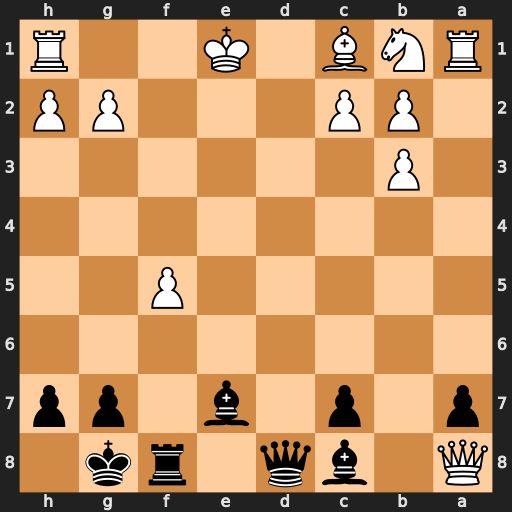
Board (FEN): Q1bq1rk1/p1p1b1pp/8/5P2/8/1P6/1PP3PP/RNB1K2R
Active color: b
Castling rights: KQ
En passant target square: -
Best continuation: Bh4+ g3 Qe8+ Kf2 Rxf5+